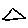
Label: triangle